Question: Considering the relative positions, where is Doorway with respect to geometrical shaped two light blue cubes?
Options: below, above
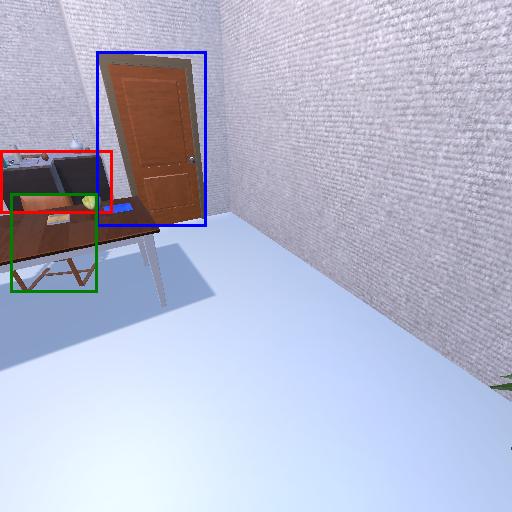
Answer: below